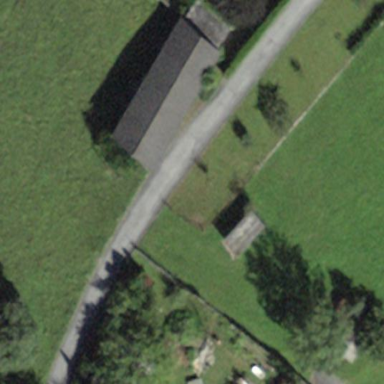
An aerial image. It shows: Detached building.